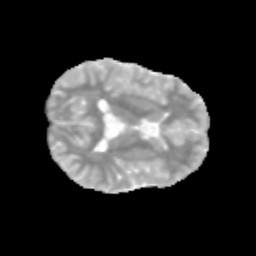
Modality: MD
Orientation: axial
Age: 12
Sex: male
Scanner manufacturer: siemens
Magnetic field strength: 3 T
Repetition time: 3.8 s
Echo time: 0.07 s